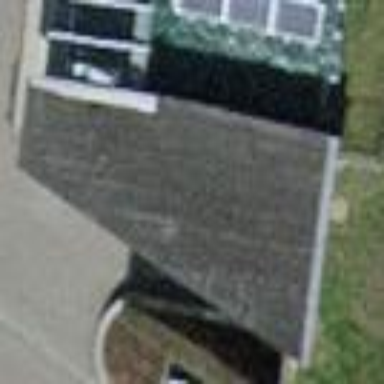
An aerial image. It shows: Close-up view of roof part of building.